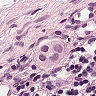
Metastatic tissue present: yes